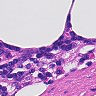
Metastatic tissue present: no